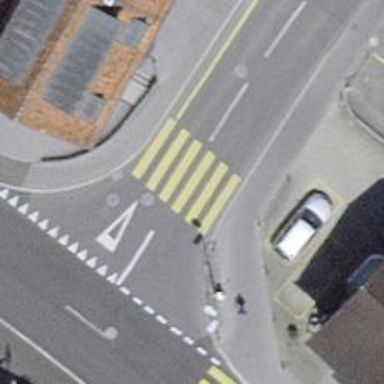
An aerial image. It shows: Zebra crossing on the road.